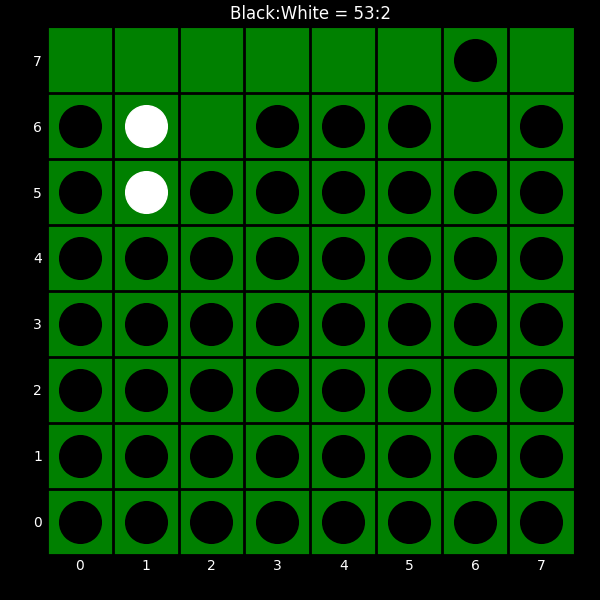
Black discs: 53
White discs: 2